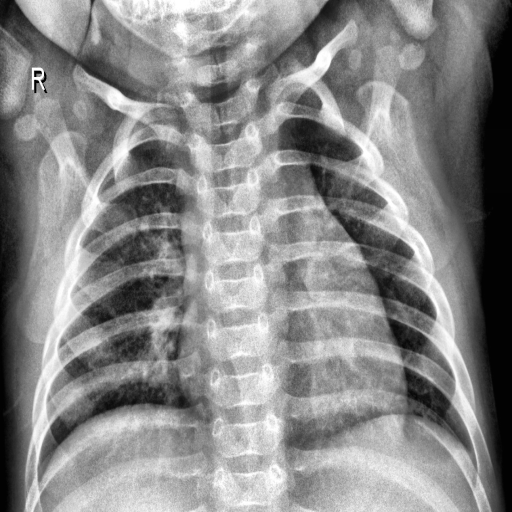
Finding: NORMAL